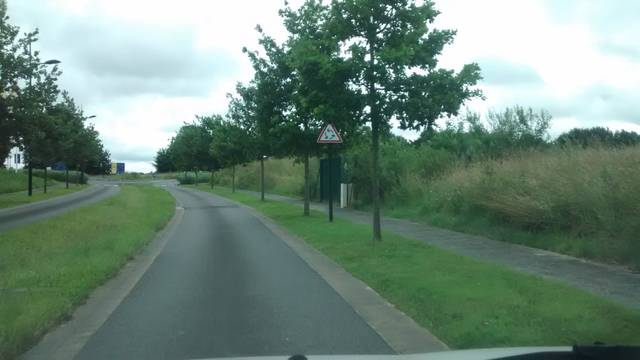
Region: France
Coordinates: 48.136, -1.764